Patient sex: M
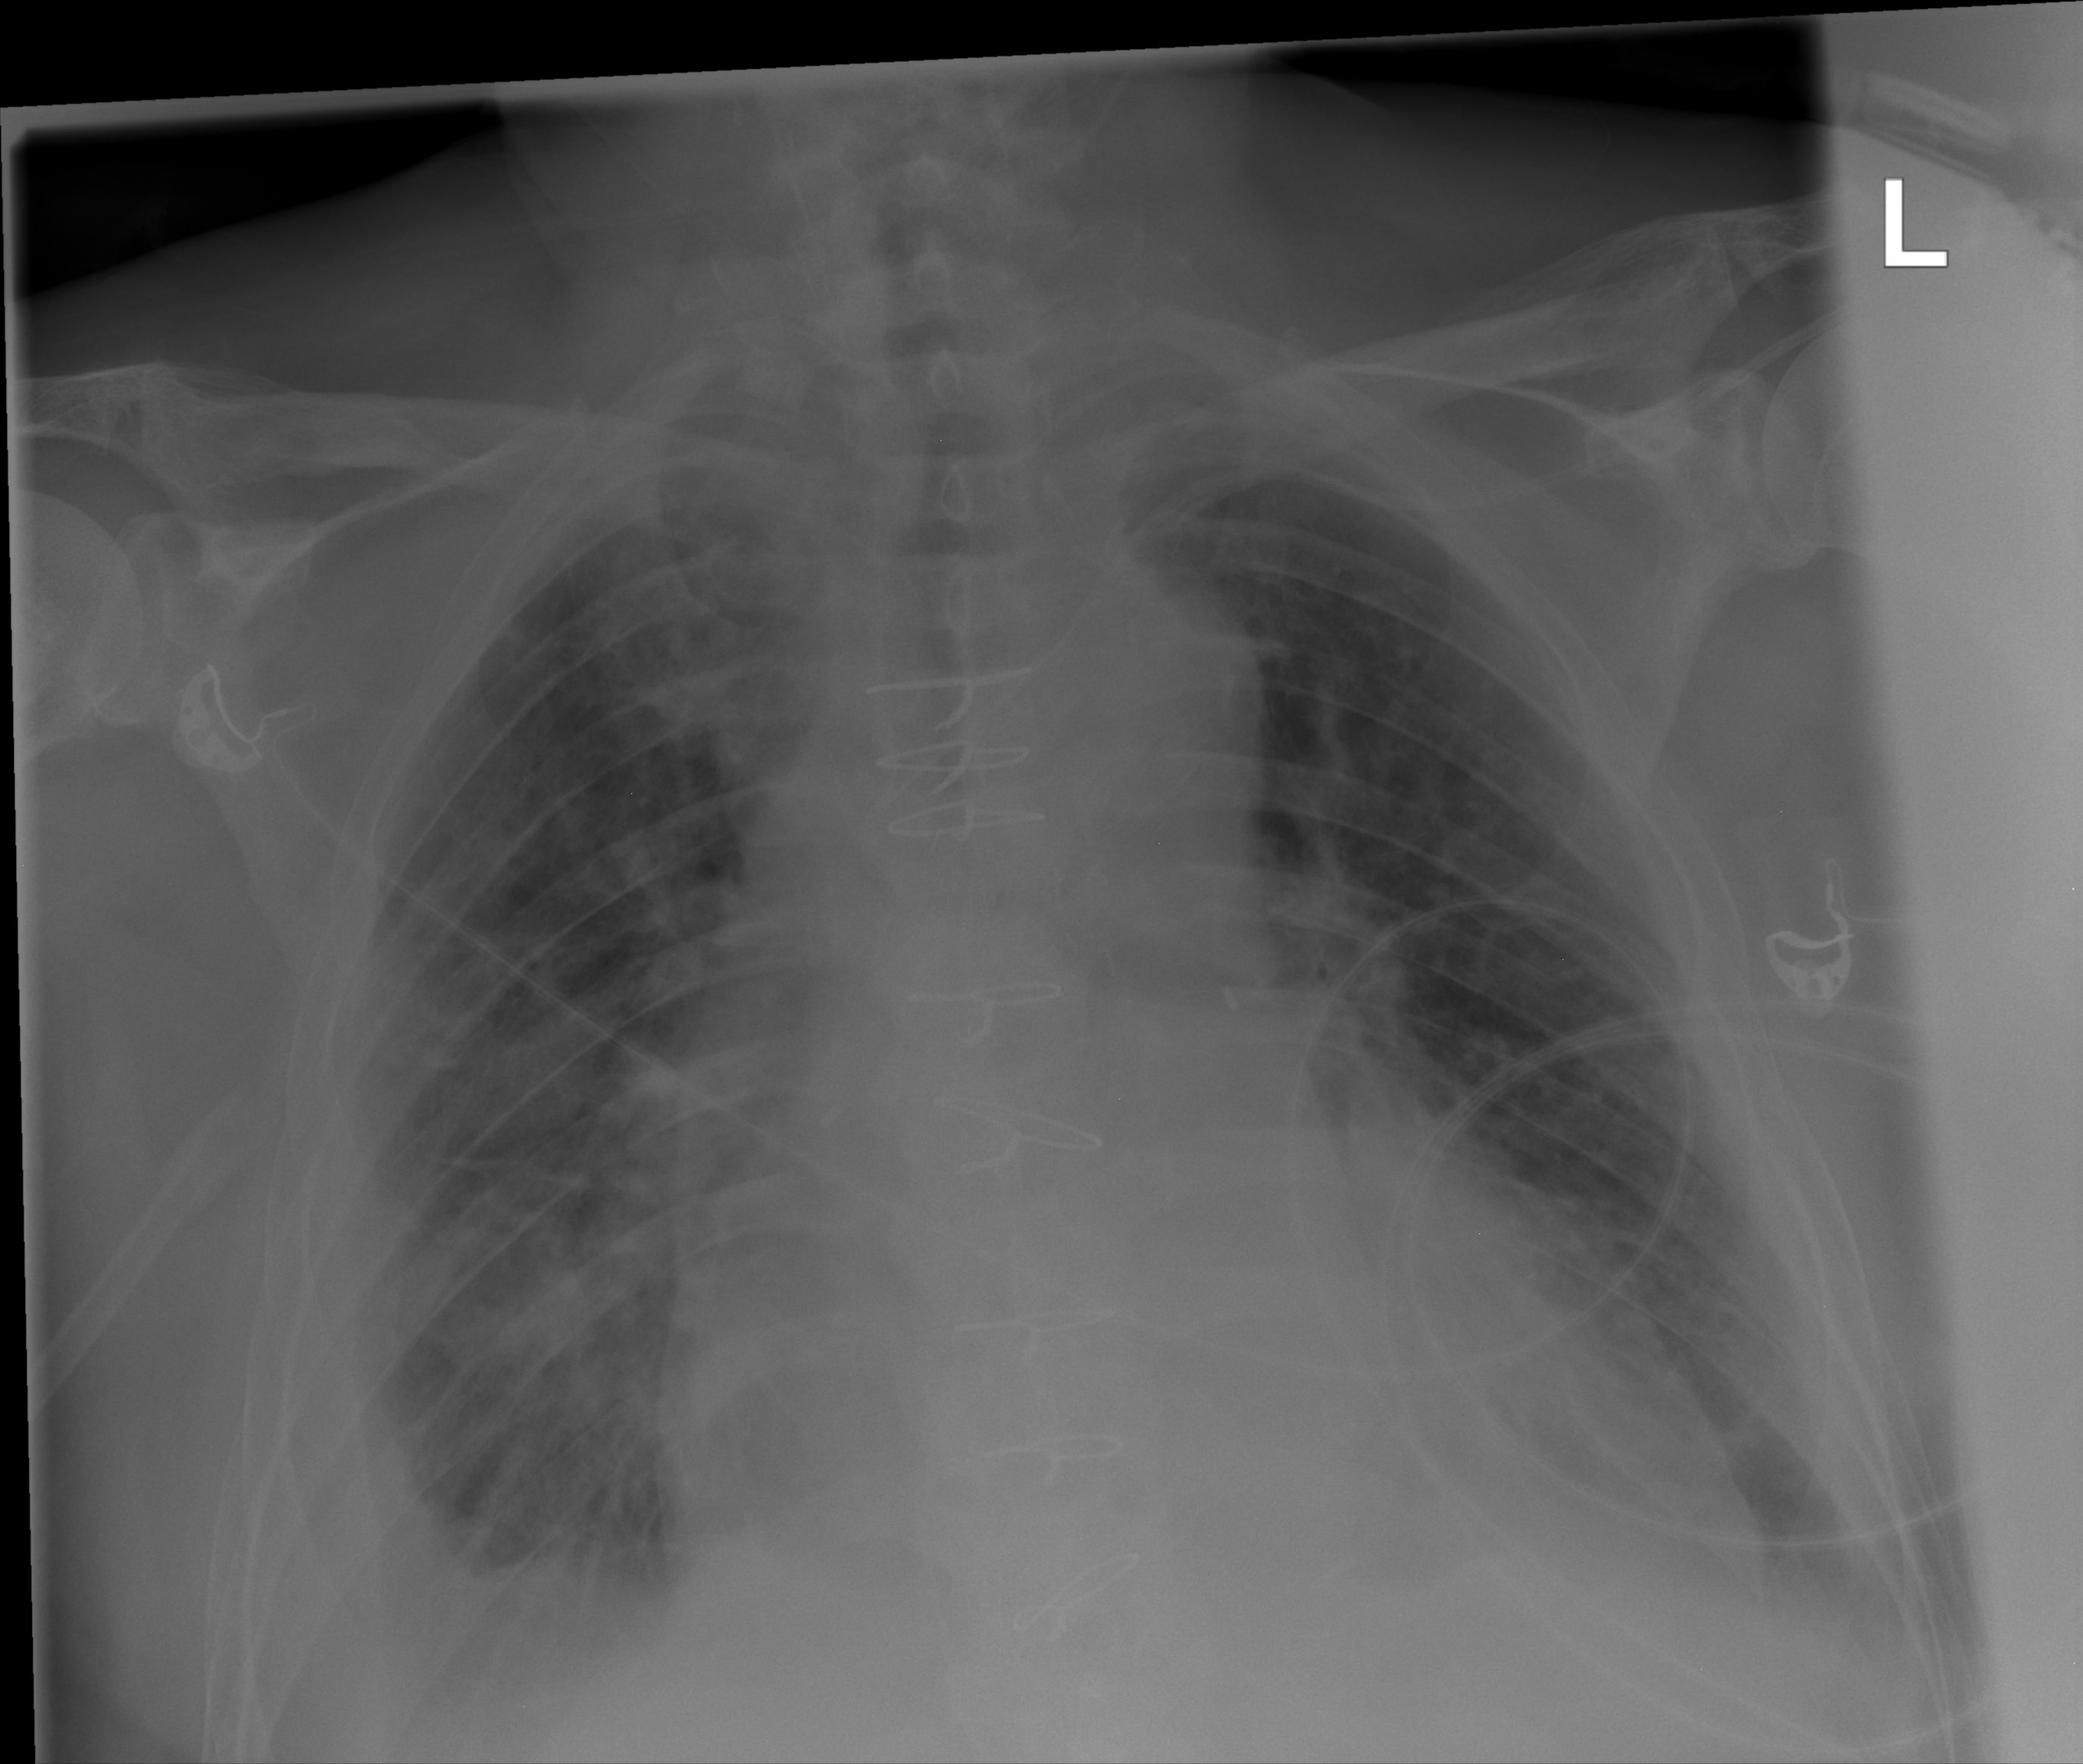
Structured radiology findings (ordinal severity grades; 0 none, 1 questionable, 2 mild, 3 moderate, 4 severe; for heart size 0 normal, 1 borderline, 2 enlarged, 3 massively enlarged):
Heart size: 2
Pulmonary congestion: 2
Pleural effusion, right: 2
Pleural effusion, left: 2
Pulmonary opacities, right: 2
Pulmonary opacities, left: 2
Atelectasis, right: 2
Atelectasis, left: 2